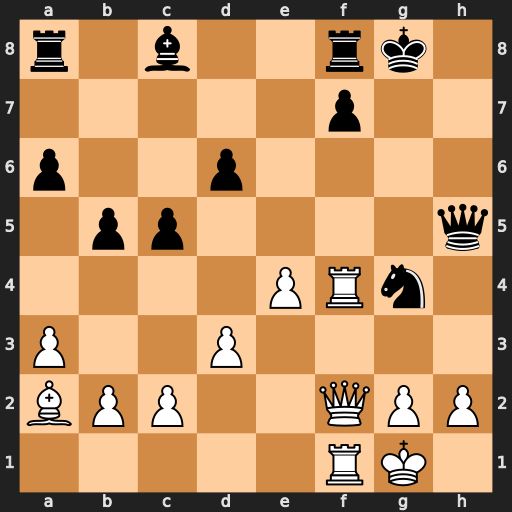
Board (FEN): r1b2rk1/5p2/p2p4/1pp4q/4PRn1/P2P4/BPP2QPP/5RK1
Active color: w
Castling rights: -
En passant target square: -
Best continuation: Qg3 Qxh2+ Qxh2 Nxh2 Kxh2